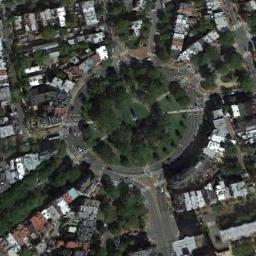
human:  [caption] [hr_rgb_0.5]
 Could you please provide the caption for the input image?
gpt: The roundabout is next to buildings and trees .

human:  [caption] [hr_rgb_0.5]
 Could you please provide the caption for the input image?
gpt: The roundabout with some exits and entrances is in the residential area and some trees are in the middle of the roundabout .

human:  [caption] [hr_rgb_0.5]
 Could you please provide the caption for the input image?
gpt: There are many buildings and trees beside the roundabout .

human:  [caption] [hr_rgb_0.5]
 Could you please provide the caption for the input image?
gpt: There are many bifurcation roads with many moving and waiting vehicles, And many neatly arranged tall buildings and some trees around the roundabout .

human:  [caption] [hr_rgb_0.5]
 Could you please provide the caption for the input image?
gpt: There are many buildings and green trees around the roundabout .